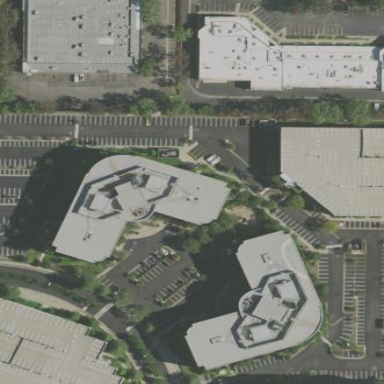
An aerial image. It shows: Commercial building.